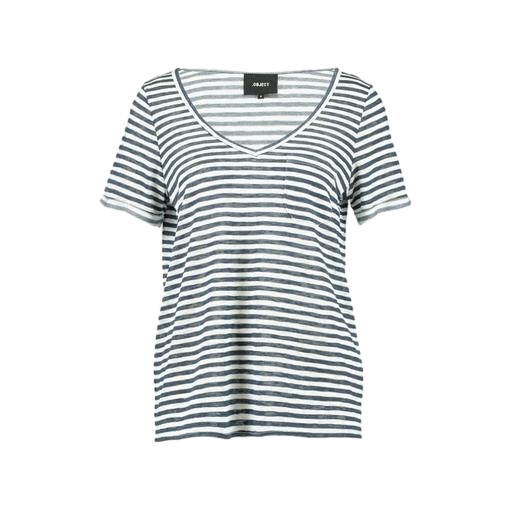
blue plus size printed t-shirt only macy, blue v-neck t-shirt only macy, blue short-sleeved striped t-shirt, white background